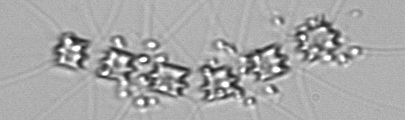
Label: Chaetoceros_didymus_TAG_external_flagellate